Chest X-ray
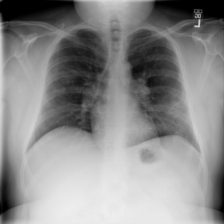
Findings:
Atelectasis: negative
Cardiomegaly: negative
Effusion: negative
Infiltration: negative
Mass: negative
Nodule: positive
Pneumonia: negative
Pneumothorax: negative
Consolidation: negative
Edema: negative
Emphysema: negative
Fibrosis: negative
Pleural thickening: negative
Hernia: negative